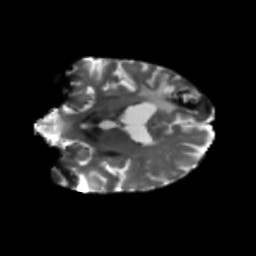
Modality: T2w
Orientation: coronal
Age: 76
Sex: female
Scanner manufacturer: siemens
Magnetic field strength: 3 T
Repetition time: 5.25 s
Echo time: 0.08 s